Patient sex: M
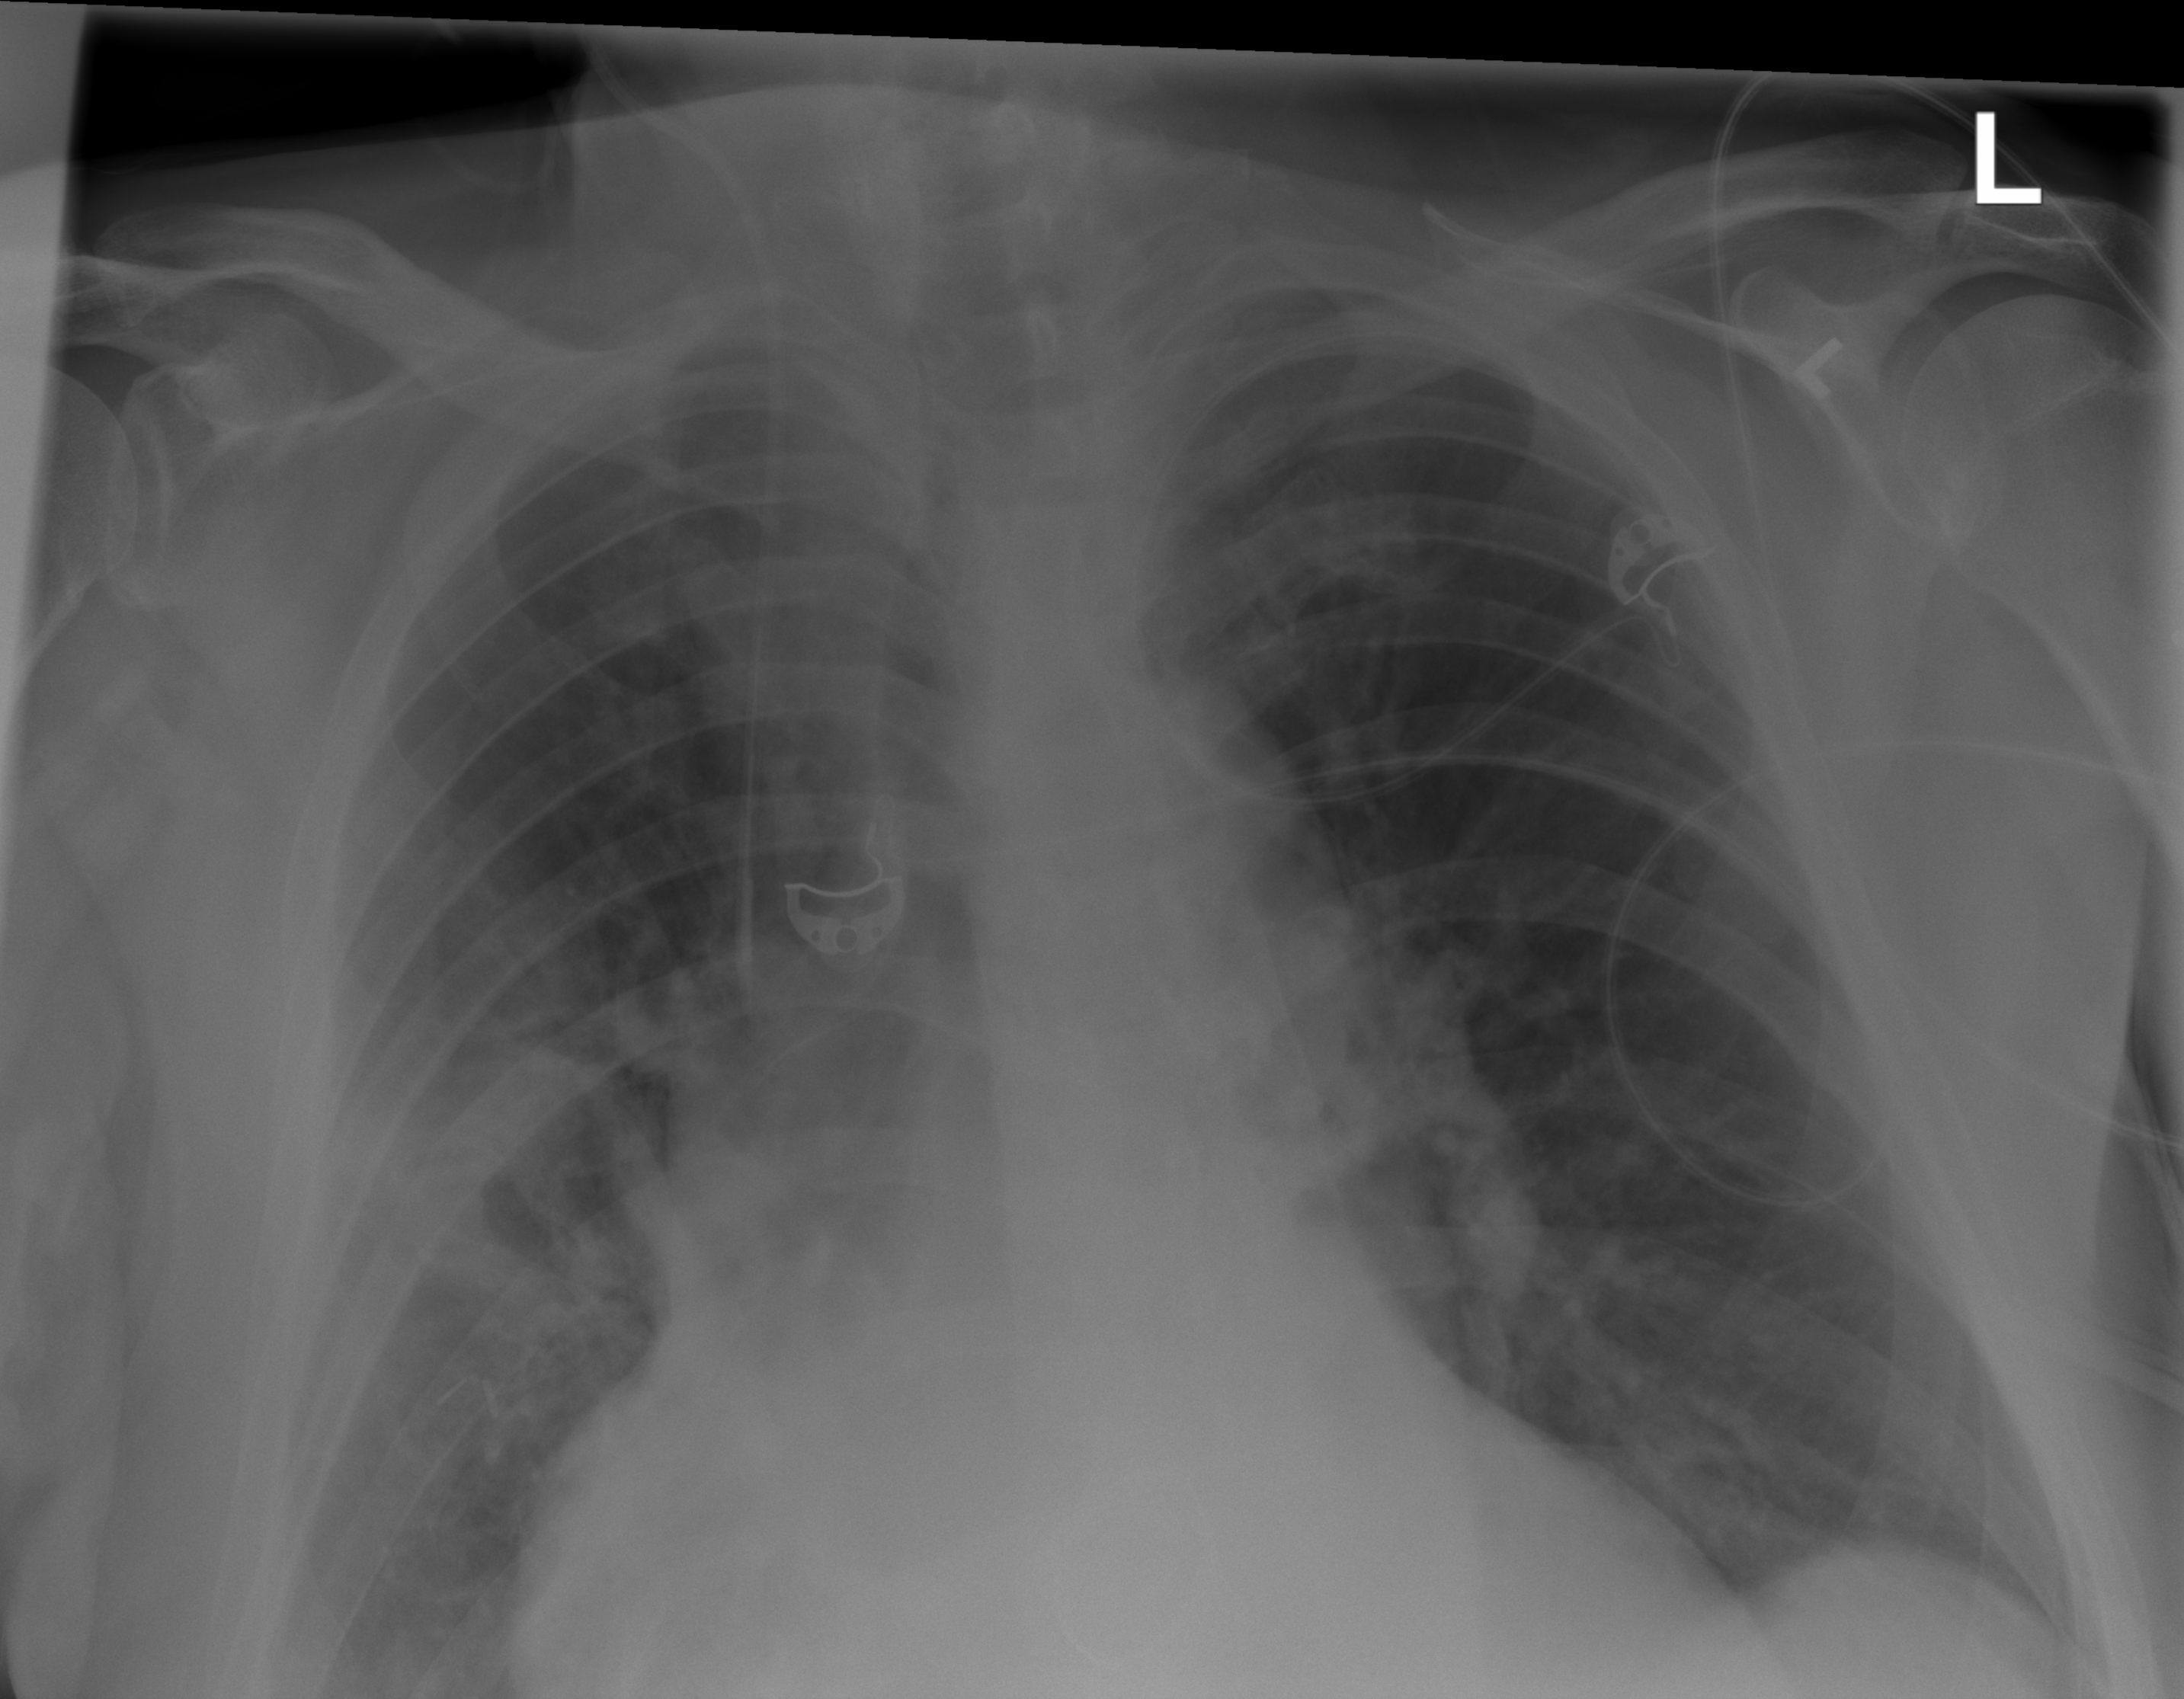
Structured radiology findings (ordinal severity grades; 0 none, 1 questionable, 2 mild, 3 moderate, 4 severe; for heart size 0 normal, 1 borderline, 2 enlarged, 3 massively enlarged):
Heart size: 2
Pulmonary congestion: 1
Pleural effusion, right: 1
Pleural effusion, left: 0
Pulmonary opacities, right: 2
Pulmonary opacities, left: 0
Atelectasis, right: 2
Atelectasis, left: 0